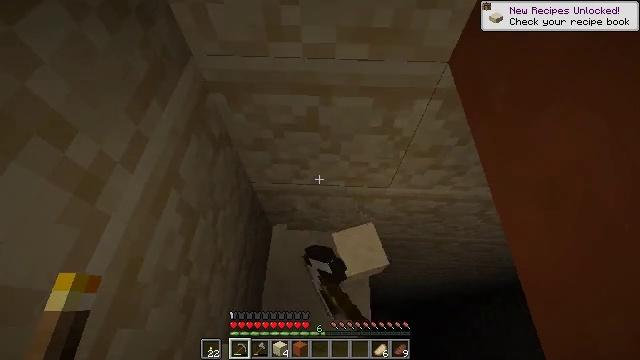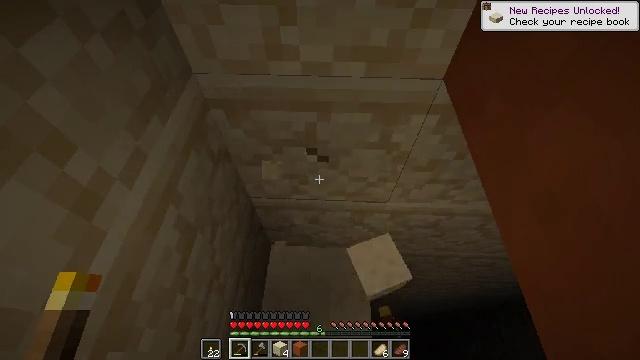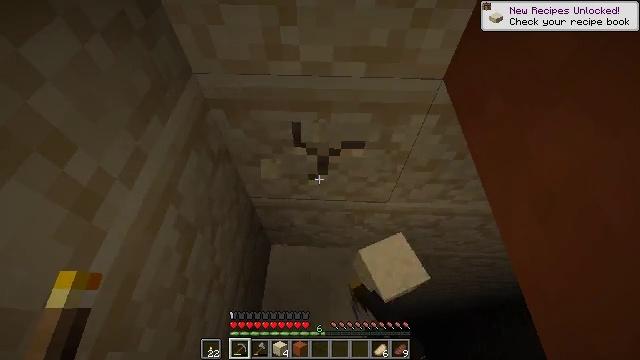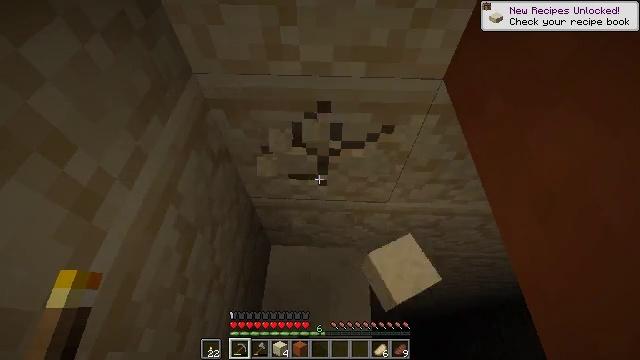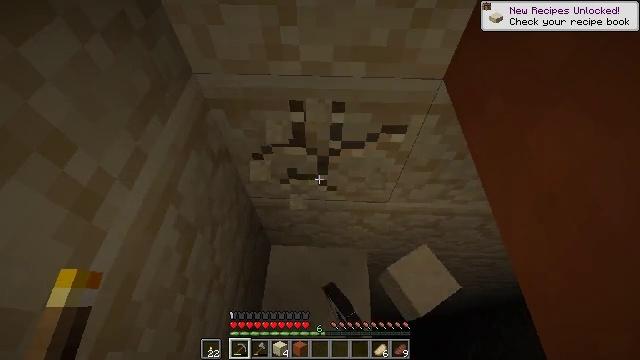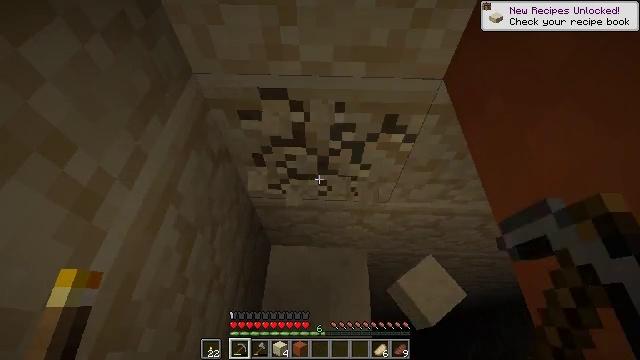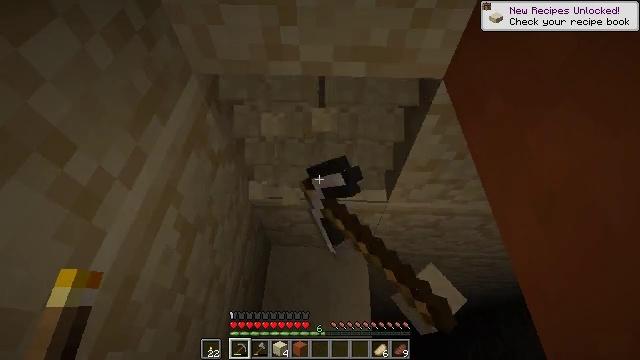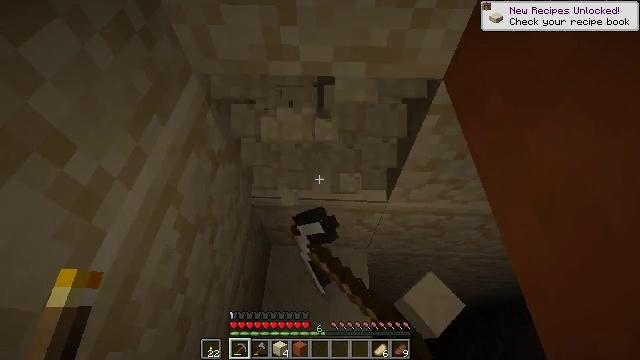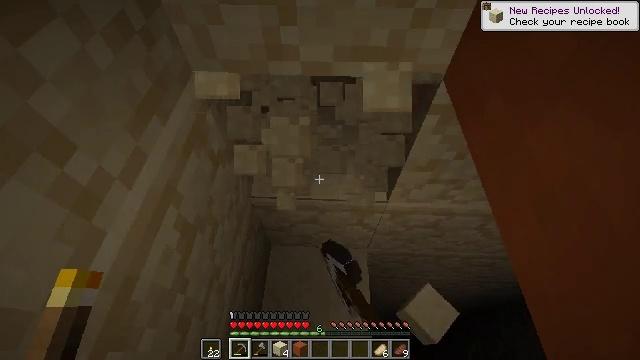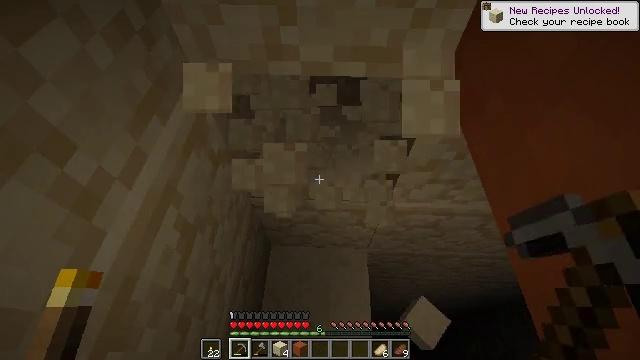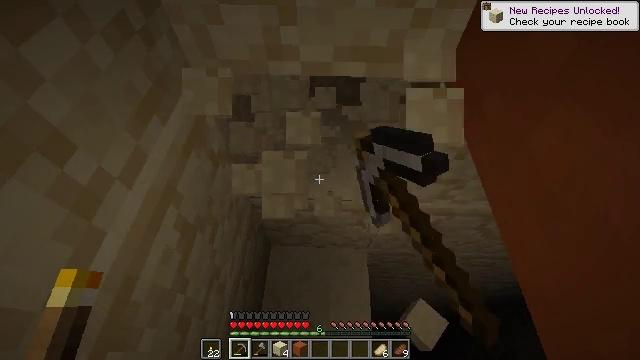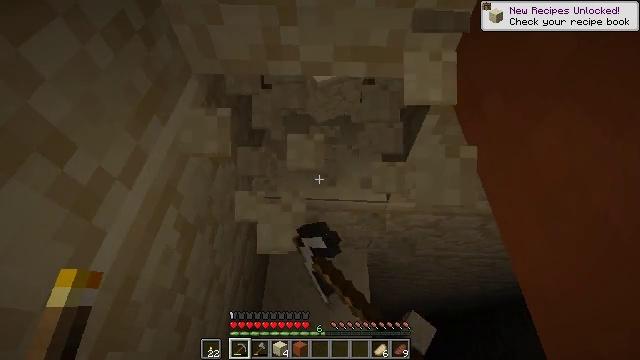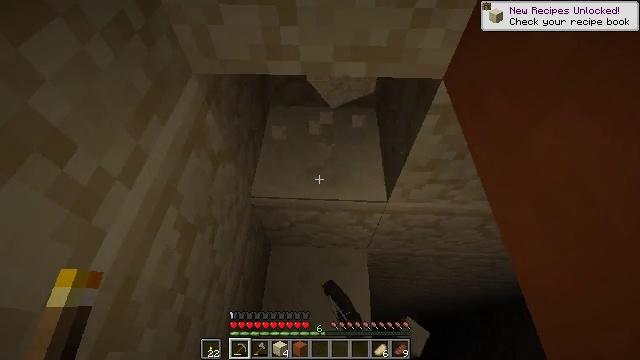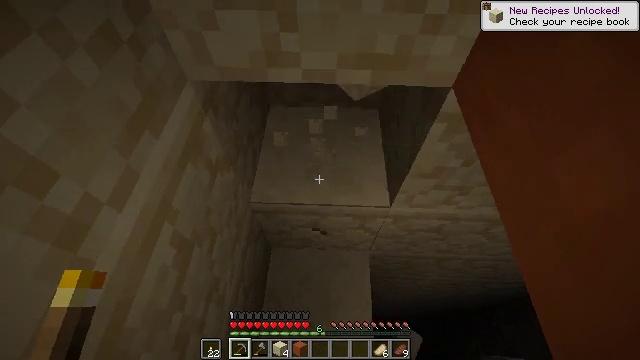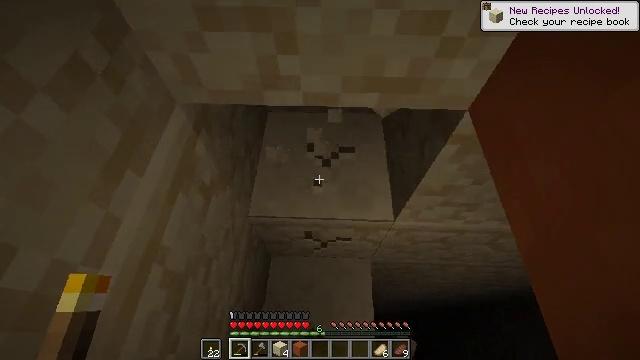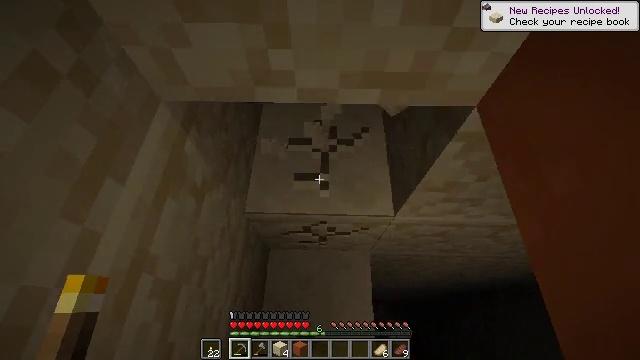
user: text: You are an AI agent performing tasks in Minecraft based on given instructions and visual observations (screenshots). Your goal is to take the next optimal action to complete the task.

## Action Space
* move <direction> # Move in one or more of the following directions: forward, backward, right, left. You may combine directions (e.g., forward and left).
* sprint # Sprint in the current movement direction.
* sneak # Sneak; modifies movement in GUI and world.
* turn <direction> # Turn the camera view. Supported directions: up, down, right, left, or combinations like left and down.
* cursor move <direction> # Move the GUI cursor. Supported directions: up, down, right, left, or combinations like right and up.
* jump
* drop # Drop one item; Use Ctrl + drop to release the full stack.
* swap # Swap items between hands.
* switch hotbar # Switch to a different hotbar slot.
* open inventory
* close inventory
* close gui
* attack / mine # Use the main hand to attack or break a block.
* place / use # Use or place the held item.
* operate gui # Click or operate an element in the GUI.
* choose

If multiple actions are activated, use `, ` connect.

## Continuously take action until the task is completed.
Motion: motion action
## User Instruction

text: Gather sandstone from the desert.
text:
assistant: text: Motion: turn up, attack / mine
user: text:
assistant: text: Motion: attack / mine
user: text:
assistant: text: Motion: attack / mine
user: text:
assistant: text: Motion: attack / mine
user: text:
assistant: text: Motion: attack / mine
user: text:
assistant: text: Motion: attack / mine
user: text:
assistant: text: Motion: attack / mine
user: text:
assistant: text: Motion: attack / mine
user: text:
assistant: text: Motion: attack / mine
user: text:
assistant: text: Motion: attack / mine
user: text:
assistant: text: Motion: attack / mine
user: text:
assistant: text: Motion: attack / mine
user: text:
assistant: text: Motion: move forward, turn down, attack / mine
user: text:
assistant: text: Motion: move forward, turn down, attack / mine
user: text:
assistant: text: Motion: move forward, turn down, attack / mine
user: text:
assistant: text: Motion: move forward, turn down, attack / mine
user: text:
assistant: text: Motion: turn right and down, attack / mine
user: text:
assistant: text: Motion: turn right, attack / mine
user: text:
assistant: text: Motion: turn right, attack / mine
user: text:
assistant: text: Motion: turn right, attack / mine
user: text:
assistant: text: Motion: turn right, attack / mine
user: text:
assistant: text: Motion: attack / mine
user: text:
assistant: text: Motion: attack / mine
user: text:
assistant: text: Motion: attack / mine
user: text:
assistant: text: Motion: attack / mine
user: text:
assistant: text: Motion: attack / mine
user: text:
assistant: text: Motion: attack / mine
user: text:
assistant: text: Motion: attack / mine
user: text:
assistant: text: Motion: attack / mine
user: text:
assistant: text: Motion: attack / mine